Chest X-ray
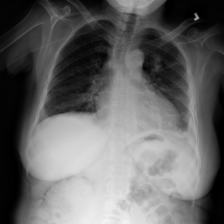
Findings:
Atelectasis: positive
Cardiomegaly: negative
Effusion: negative
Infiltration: negative
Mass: negative
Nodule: negative
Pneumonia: negative
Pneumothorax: negative
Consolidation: negative
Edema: negative
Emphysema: negative
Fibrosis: negative
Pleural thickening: positive
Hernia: negative